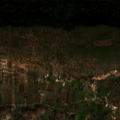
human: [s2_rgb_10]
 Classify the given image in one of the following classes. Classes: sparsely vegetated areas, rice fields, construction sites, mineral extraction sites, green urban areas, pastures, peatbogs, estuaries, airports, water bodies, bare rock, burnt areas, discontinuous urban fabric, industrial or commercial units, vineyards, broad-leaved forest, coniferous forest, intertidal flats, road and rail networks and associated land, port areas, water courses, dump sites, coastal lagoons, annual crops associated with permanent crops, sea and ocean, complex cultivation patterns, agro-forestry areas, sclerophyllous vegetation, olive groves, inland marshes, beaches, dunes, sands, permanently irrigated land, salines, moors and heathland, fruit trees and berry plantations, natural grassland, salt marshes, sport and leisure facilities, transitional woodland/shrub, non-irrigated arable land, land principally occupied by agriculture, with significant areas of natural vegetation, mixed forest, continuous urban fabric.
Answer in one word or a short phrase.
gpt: fruit trees and berry plantations, annual crops associated with permanent crops, complex cultivation patterns, sclerophyllous vegetation